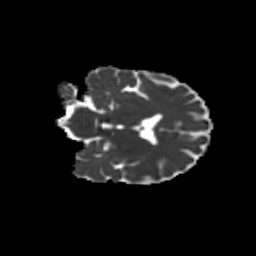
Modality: MD
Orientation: coronal
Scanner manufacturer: siemens
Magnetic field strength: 3 T
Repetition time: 9.2 s
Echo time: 0.084 s